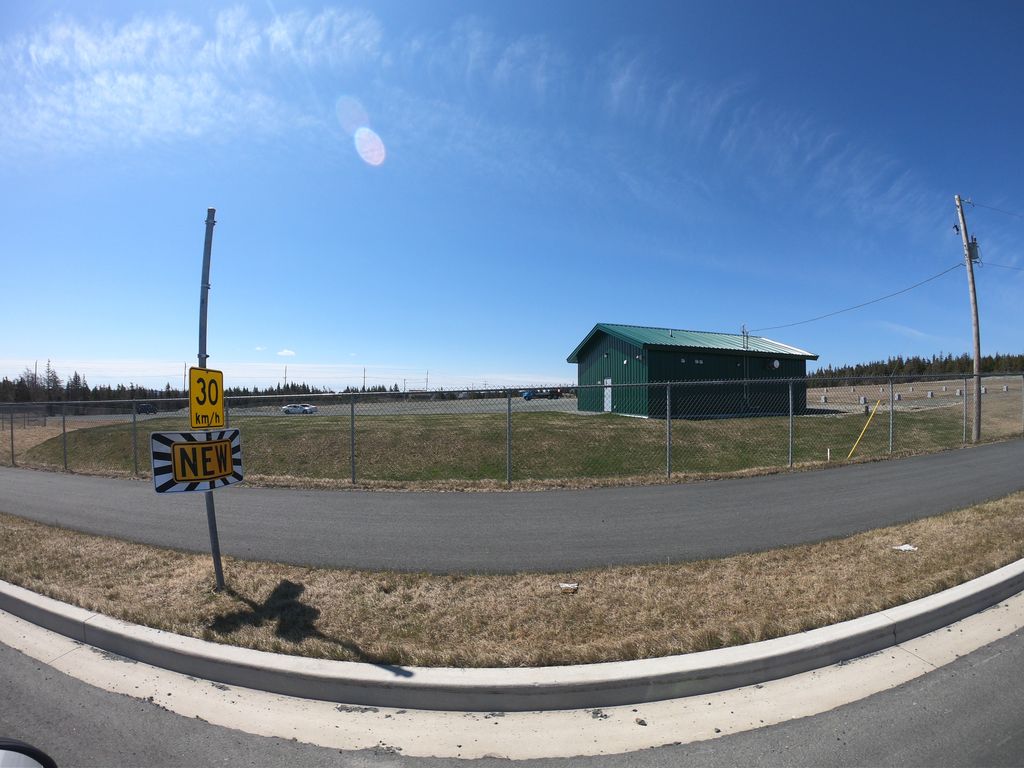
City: st_johns